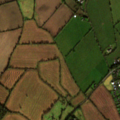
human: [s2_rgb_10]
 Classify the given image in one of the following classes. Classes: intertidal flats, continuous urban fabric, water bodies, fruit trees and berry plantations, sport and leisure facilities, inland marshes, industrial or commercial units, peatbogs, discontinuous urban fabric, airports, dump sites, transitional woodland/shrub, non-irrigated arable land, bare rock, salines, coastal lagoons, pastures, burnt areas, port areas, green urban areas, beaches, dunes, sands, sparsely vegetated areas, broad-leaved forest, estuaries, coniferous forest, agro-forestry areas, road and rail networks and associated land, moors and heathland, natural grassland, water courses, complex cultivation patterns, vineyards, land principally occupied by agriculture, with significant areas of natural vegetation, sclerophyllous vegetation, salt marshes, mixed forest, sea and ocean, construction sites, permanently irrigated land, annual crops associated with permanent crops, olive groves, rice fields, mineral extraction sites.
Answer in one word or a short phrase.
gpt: non-irrigated arable land, pastures